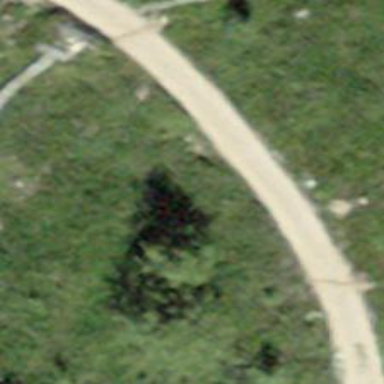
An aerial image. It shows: Gravel track with grade 3 tracktype.